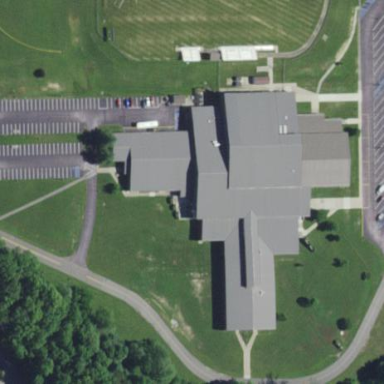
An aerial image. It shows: School.